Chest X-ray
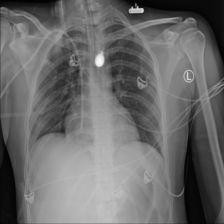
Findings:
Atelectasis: negative
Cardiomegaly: negative
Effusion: negative
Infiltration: negative
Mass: negative
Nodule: negative
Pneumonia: negative
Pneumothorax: negative
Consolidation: negative
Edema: negative
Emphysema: negative
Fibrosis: negative
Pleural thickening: negative
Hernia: negative